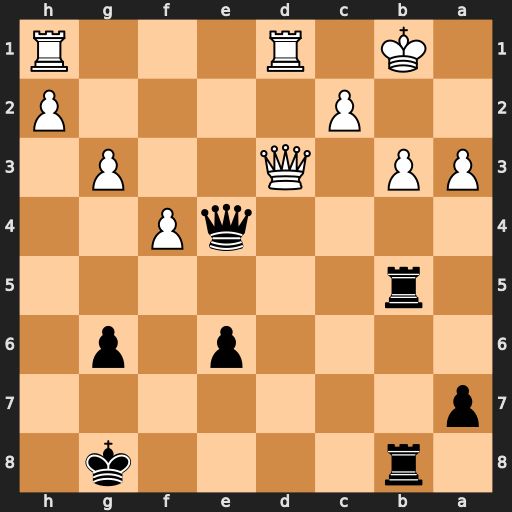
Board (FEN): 1r4k1/p7/4p1p1/1r6/4qP2/PP1Q2P1/2P4P/1K1R3R
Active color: b
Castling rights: -
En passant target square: -
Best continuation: Rxb3+ cxb3 Rxb3+ Kc2 Rxd3